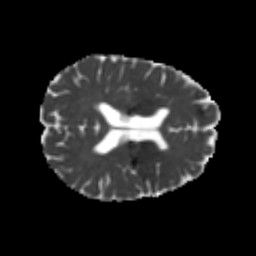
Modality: MD
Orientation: axial
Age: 23
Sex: female
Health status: healthy
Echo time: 0.074 s